Question: Hey I want to open tabpage2 when i'm clicking a button in tabpage1.
How can I do it ? Thanks.
picture :

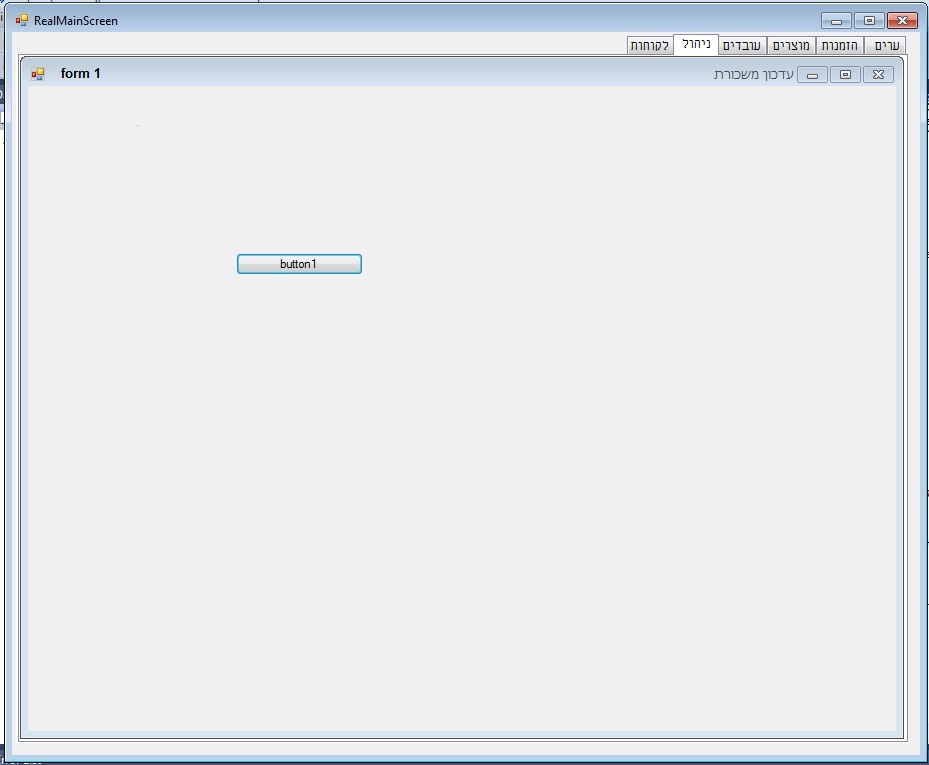
Answer: Your question and your image are two different requests.
For the image, you can use your own event on Form2:
'''
public event EventHandler OpenSecondTabPage;
public Form2() {
InitializeComponent();
button1.Click += button1_Click;
}
private void button1_Click(object sender, EventArgs e) {
OnOpenSecondTabPage();
}
protected void OnOpenSecondTabPage() {
if (OpenSecondTabPage != null) {
OpenSecondTabPage(this, EventArgs.Empty);
}
}
'''
Then in your main form:
'''
protected override void OnShown(EventArgs e) {
base.OnShown(e);
Form2 f2 = new Form2();
f2.OpenSecondTabPage += f2_OpenSecondTabPage;
f2.ShowDialog(this);
}
void f2_OpenSecondTabPage(object sender, EventArgs e) {
tabControl1.SelectedTab = tabPage2;
}
'''